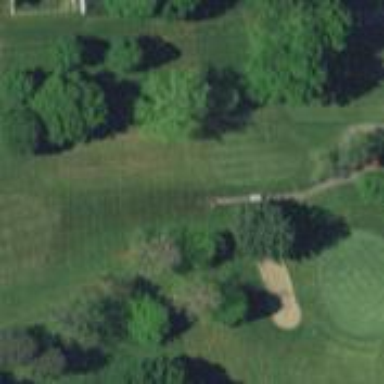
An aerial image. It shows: Golf tee.